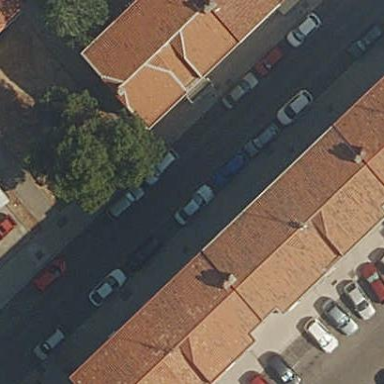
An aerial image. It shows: Image showing building with apartments.